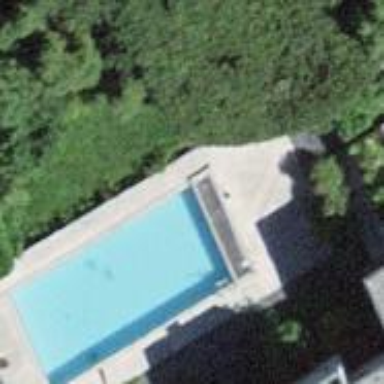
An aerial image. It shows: Swimming pool located in leisure land.